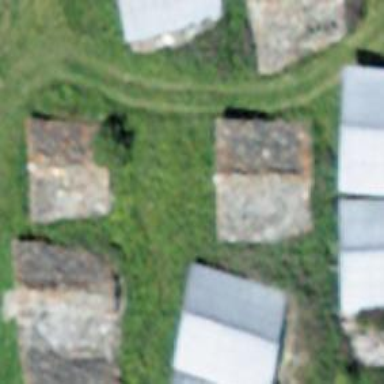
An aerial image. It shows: Isolated dwelling in the countryside.